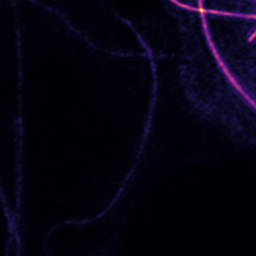
Label: Super-resolution Microtubules image